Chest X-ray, PA view. Patient: 43 years old, sex M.
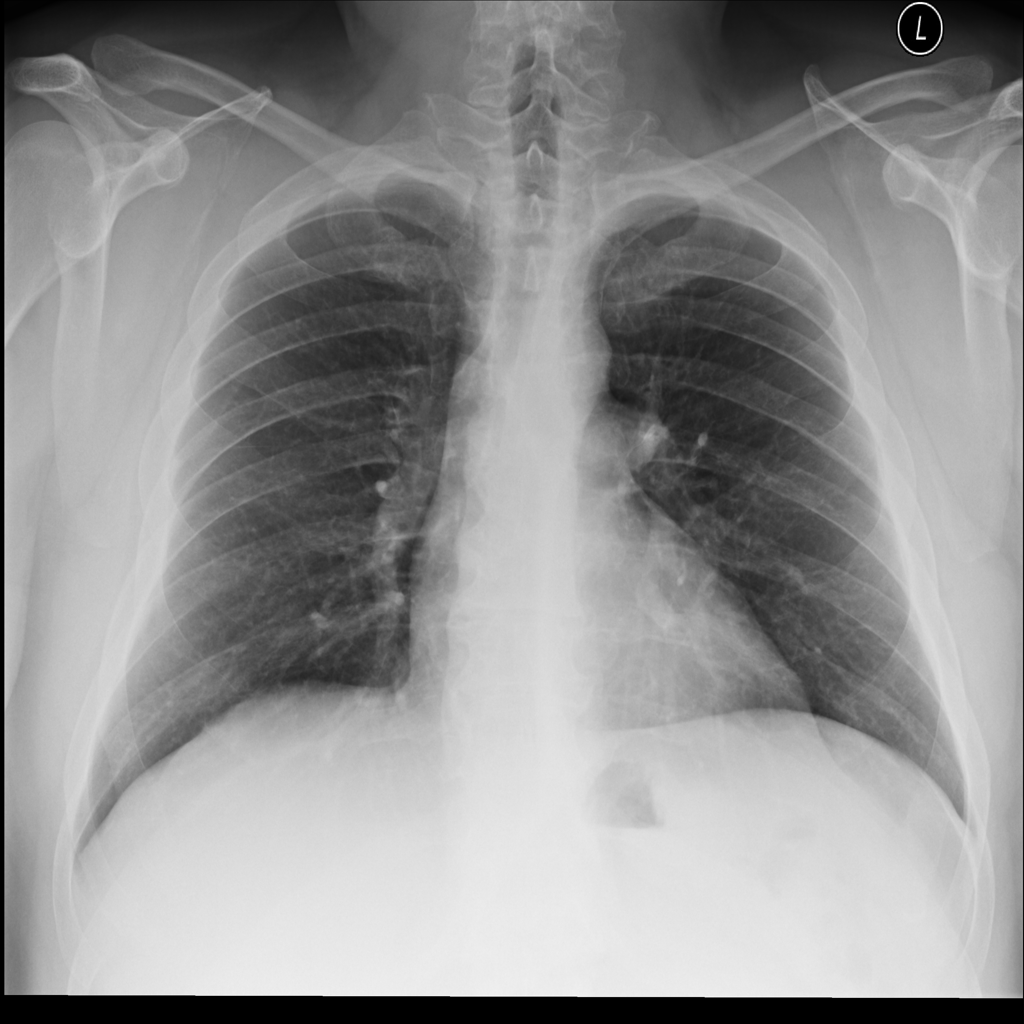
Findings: No Finding